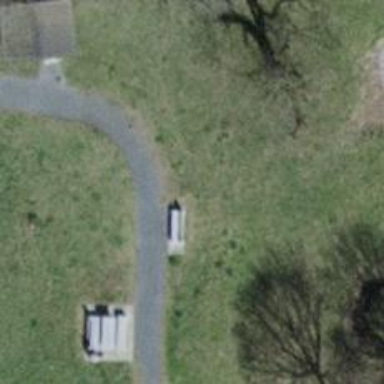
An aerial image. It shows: Bench.